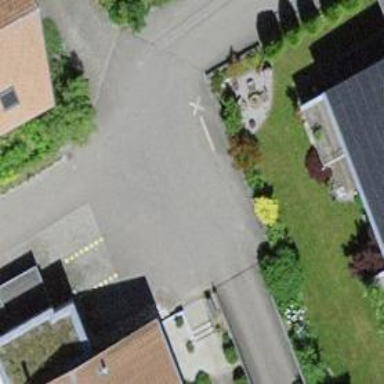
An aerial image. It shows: Smooth asphalt road in residential area.